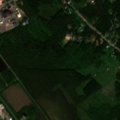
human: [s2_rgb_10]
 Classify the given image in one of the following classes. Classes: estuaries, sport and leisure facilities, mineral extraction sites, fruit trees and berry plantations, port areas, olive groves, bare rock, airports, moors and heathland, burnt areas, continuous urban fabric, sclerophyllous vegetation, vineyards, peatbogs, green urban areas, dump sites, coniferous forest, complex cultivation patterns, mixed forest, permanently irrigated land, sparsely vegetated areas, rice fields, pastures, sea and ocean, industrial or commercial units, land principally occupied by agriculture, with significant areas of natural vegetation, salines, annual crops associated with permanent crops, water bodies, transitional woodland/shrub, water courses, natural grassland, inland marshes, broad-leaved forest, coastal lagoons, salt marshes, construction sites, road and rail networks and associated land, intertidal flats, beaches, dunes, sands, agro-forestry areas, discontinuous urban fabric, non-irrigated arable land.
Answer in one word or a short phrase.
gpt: discontinuous urban fabric, dump sites, non-irrigated arable land, mixed forest